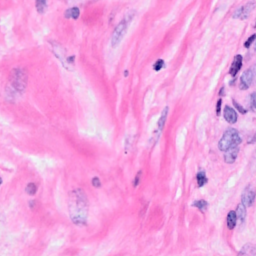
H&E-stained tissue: Breast